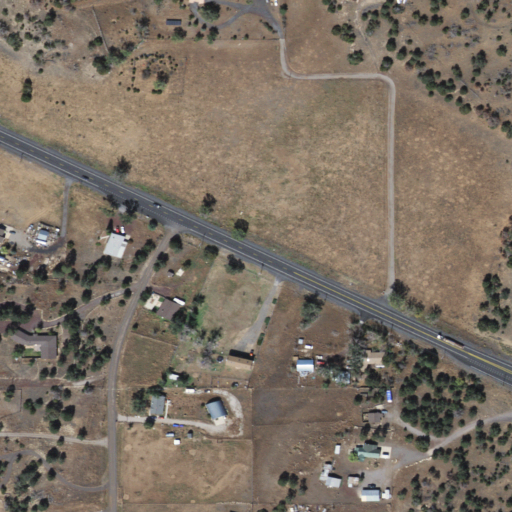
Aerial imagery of valley in Arizona named Wildcat Canyon containing shrub, evergreen forest, low intensity development, open development, medium intensity development, and grassland